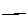
Label: line